Interaction volume radius: 10 \u00c5
Interaction volume height: 10 \u00c5
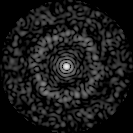
Disorder parameter: 0.8348